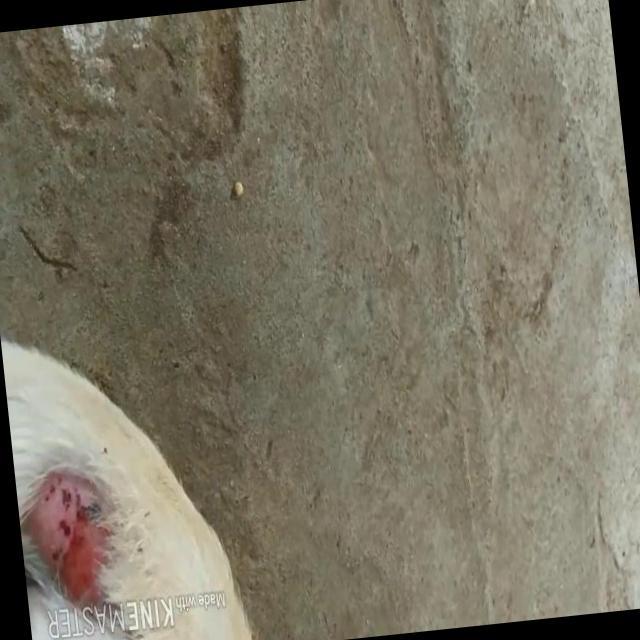
Canine dermatitis — inflammation of the skin presenting with erythema, pruritus, papules, and excoriation. May be allergic, contact, or atopic in origin.